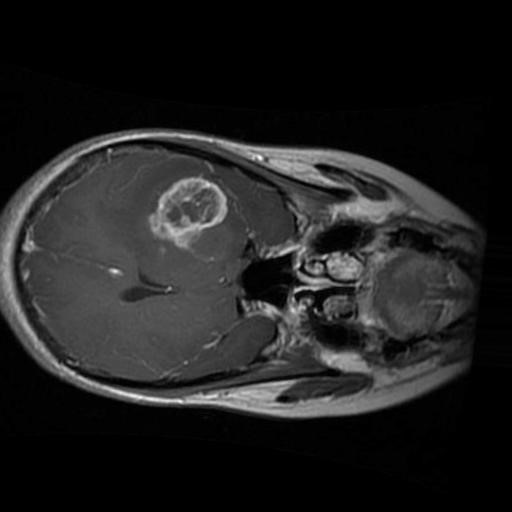
Label: brain_glioma